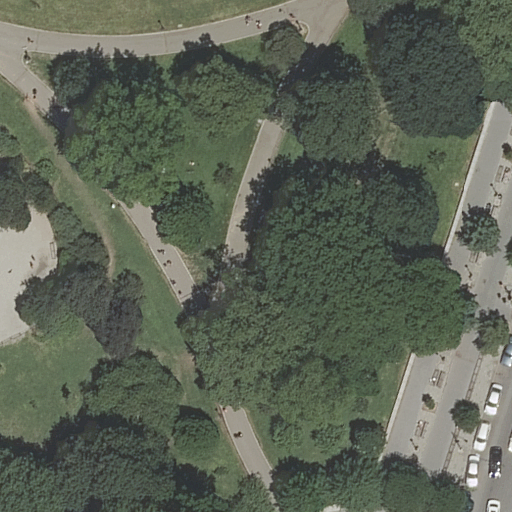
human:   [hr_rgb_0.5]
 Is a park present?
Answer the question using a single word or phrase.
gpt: yes

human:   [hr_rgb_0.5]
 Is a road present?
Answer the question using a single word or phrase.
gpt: yes

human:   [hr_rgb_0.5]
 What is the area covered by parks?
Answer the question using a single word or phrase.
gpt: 10629m2

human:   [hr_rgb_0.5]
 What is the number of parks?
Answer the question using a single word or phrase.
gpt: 1

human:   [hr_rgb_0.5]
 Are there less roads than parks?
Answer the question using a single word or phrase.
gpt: no

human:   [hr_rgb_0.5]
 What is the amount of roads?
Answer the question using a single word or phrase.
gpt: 8

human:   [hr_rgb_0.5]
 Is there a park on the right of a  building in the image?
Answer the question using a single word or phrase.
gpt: no

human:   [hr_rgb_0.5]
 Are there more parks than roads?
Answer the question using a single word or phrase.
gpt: no

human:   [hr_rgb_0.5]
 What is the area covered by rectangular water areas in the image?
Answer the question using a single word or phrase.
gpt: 0m2

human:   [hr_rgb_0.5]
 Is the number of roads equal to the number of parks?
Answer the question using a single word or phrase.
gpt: no

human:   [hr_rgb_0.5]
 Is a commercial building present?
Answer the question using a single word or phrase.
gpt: no

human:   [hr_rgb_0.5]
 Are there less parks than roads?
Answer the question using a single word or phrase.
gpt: yes

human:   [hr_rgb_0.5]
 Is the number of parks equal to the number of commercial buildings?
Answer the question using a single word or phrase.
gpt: no

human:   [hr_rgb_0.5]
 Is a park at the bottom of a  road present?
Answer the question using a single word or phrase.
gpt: no

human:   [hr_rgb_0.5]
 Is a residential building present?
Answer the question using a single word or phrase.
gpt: no

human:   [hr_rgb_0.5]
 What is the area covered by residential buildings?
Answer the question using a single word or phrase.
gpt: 0m2

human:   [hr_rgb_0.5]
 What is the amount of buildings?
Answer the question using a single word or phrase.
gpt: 0

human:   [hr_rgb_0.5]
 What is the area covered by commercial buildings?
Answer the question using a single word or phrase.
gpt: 0m2

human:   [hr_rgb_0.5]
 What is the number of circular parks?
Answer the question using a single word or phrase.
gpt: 0

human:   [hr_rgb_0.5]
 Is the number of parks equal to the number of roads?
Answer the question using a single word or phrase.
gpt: no

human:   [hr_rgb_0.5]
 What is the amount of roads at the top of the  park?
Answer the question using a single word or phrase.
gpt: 0

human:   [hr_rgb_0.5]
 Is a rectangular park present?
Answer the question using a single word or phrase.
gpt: yes

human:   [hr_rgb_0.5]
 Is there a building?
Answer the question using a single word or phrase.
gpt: no

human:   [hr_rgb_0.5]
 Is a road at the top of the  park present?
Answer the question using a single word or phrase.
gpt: no

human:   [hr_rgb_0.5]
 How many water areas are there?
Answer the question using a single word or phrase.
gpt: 0

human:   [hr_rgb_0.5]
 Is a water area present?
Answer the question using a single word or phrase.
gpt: no

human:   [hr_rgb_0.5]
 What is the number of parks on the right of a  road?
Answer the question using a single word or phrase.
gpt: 0

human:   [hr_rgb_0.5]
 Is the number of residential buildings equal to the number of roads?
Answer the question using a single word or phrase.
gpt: no

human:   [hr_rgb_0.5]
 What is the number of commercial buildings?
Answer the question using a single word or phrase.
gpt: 0

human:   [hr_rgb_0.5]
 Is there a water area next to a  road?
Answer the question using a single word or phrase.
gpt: no

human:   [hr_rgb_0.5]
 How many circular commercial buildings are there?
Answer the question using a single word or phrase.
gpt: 0

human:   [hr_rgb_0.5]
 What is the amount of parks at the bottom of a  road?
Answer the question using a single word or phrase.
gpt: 0

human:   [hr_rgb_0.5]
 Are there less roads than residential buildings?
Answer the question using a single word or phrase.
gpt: no

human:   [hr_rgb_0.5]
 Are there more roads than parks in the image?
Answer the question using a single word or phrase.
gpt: yes

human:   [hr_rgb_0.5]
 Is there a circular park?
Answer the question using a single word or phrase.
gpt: no

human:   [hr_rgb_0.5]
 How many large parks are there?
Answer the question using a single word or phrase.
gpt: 1

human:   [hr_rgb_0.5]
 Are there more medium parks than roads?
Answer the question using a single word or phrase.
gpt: no

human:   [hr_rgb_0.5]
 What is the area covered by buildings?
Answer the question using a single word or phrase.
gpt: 0m2

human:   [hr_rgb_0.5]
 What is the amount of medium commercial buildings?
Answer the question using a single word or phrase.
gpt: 0

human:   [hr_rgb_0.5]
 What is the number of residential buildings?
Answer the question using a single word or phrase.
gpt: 0

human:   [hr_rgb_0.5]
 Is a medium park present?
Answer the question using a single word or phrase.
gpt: no

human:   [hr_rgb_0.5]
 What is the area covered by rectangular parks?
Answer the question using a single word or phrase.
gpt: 10629m2

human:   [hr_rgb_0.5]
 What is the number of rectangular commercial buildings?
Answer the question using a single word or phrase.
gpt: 0

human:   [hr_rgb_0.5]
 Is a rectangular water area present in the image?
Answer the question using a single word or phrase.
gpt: no

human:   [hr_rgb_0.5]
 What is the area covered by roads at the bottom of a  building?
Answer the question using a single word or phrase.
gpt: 0m2

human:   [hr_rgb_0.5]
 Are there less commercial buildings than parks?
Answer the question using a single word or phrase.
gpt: yes

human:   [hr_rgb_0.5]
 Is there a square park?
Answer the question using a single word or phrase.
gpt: no

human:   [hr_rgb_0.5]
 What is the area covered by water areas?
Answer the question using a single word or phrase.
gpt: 0m2

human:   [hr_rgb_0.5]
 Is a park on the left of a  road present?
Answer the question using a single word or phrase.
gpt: no

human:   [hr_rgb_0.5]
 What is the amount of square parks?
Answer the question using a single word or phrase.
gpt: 0

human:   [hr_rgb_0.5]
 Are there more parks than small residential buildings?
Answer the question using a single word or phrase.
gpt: yes

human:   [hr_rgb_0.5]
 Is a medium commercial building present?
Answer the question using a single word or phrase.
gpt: no

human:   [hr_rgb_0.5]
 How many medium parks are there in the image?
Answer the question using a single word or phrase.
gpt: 0

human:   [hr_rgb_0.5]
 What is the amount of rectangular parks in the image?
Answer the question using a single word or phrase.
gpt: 1

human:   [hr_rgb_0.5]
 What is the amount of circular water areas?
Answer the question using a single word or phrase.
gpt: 0

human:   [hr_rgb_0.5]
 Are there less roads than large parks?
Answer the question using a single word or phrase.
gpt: no

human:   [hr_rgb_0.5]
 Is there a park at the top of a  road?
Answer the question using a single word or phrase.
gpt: yes

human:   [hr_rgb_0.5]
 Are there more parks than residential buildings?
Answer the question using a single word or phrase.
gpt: yes

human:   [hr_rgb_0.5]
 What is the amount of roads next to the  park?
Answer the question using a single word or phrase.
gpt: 8

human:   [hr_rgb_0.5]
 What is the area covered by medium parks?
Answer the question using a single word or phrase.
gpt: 0m2

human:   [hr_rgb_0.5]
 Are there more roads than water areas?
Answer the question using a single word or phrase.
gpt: yes

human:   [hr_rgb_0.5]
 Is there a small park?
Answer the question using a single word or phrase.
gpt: no

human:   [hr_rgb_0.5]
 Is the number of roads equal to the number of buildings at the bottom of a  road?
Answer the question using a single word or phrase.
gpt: no

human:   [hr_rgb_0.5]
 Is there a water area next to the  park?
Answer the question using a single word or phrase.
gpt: no